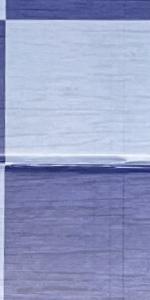
Label: Empty